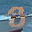
Label: 8